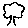
Label: tree